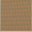
Piece: xx